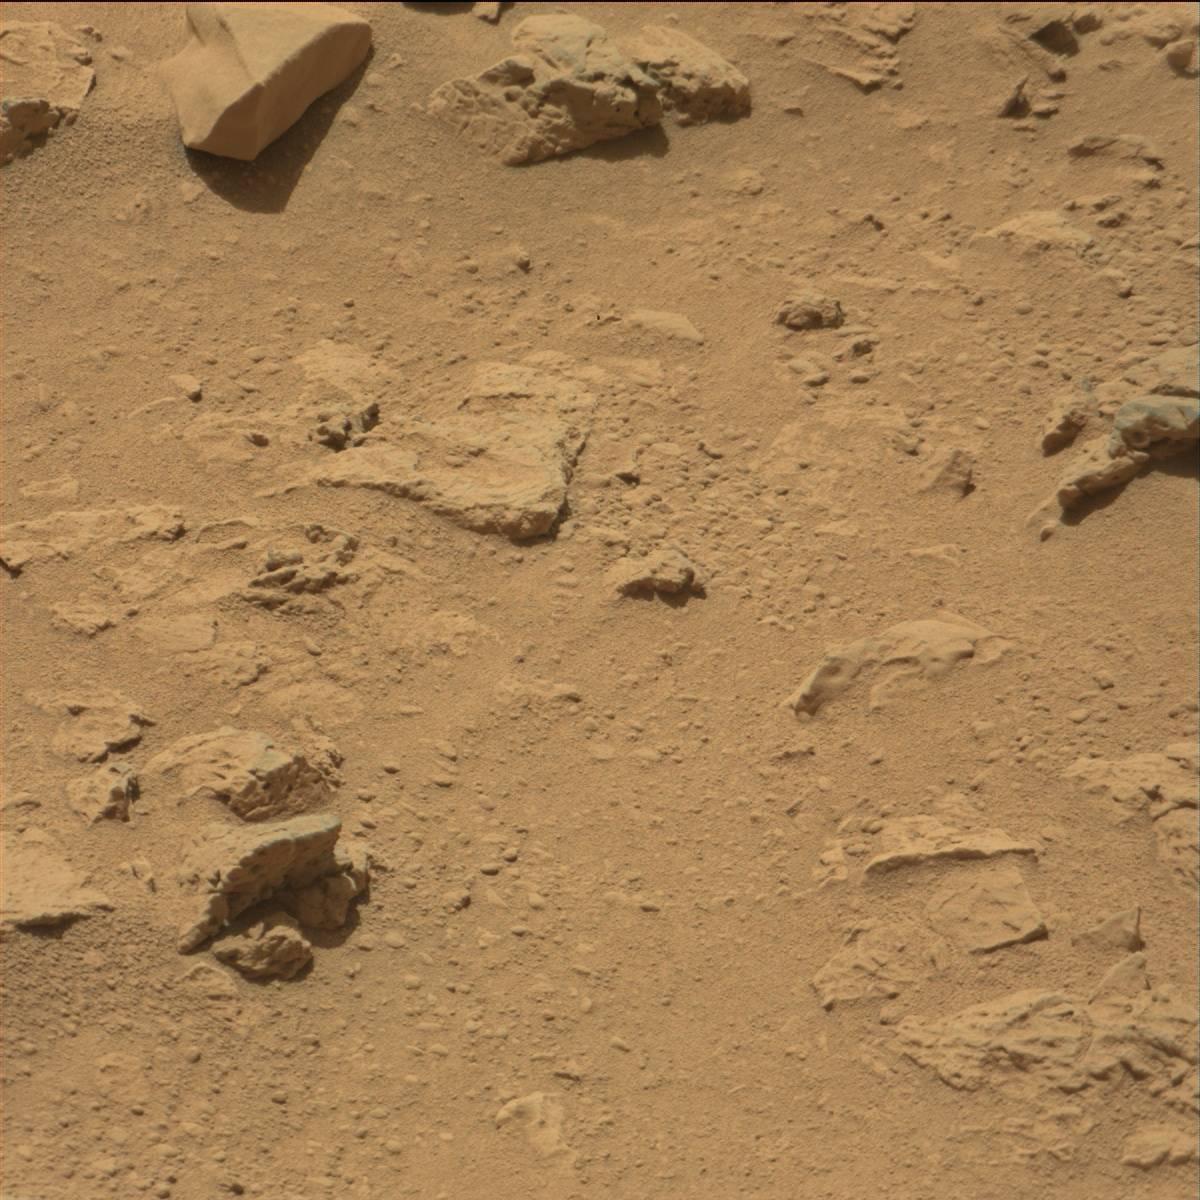
Terrain classes present: Bedrock, Rock, Sand / Soil